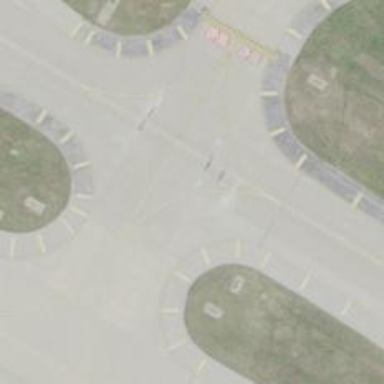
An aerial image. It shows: Image of taxiway at airport.